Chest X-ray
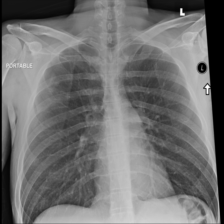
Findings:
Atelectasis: negative
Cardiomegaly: negative
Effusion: negative
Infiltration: negative
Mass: negative
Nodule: negative
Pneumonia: negative
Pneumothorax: positive
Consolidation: negative
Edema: negative
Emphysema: negative
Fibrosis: negative
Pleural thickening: negative
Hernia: negative